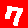
Digit: 7